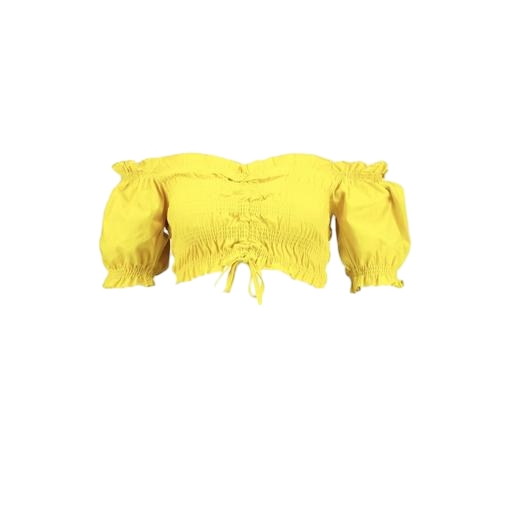
yellow tie front top, yellow lace-up ribbed top, yellow lilou top, white background